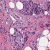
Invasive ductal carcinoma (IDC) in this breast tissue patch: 0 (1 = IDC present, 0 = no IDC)